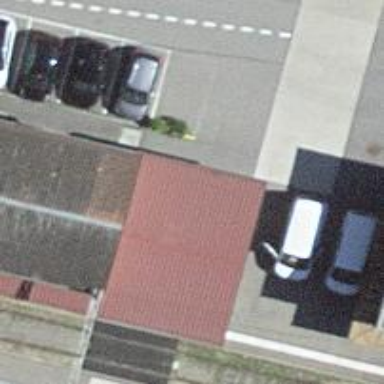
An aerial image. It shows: Post box is visible.